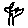
Label: tree